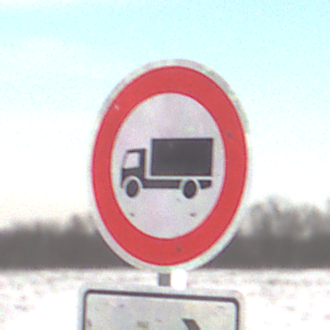
Verkehrszeichen: VerbotFuerKraftfahrzeugeUeberDreiKommaFuenfTonnen
Zusatzzeichen unten: RichtungsangabeDurchPfeile4
Umgebung: Outdoor, Nature
Tageszeit: MorningAfternoon
Wetter: Overcast
Licht: Natural
Jahreszeit: Winter
Kontrast: LowContrast